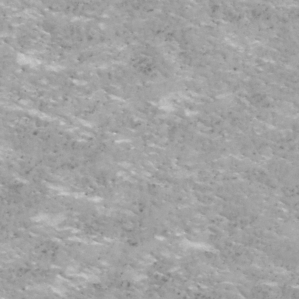
Label: frost